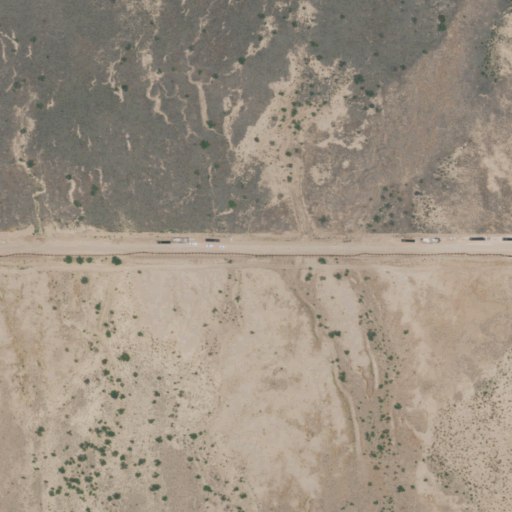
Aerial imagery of valley in New Mexico named Wamels Draw containing unknown, grassland, and shrub